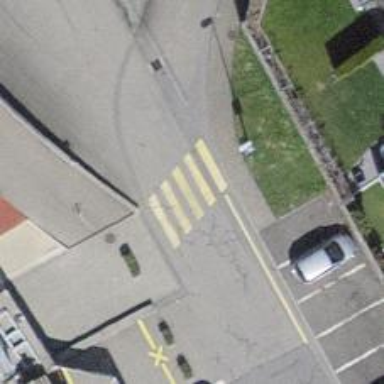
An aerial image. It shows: Uncontrolled zebra crossing with notable zebra markings.